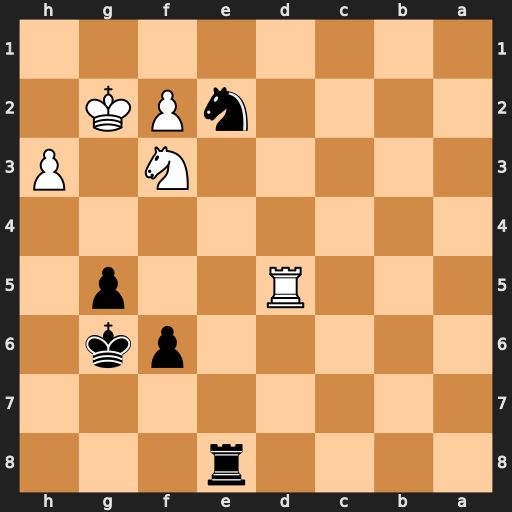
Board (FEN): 4r3/8/5pk1/3R2p1/8/5N1P/4nPK1/8
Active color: b
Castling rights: -
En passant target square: -
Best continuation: Nf4+ Kg3 Nxd5